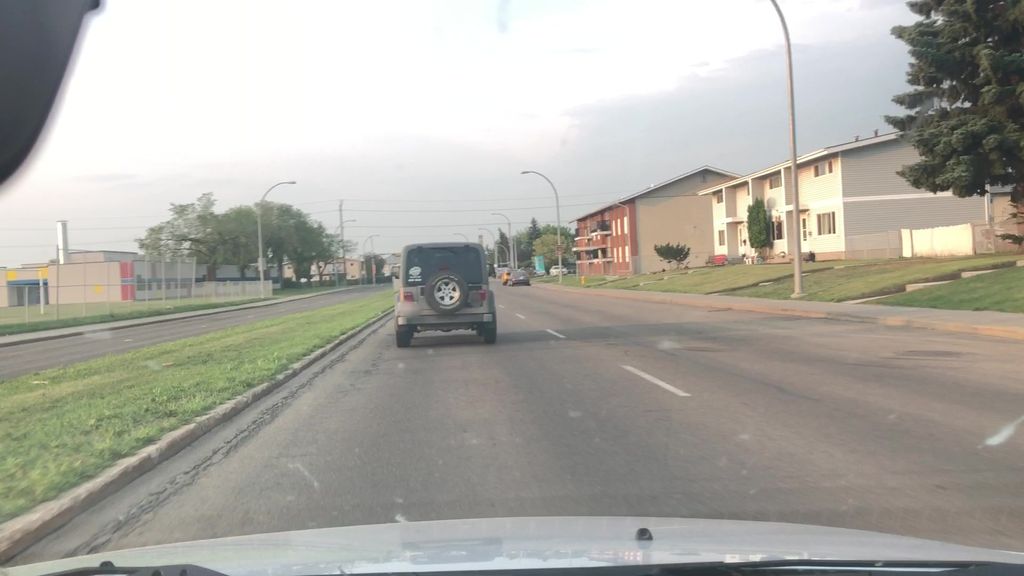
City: edmonton